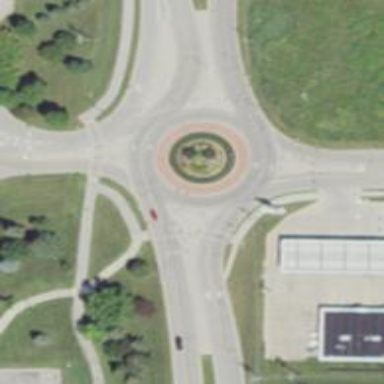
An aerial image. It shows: Secondary road around roundabout.